Interaction volume radius: 10 \u00c5
Interaction volume height: 20 \u00c5
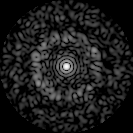
Disorder parameter: 0.8377